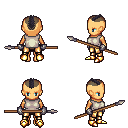
a pixel art fantasy rpg character, female body template, human, tanned skin, white sleeveless shirt, gold greaves, raven short mohawk hairstyle, metal gloves, gold boots, spear, four views (front, back, left, right), 2x2 character sprite sheet, small pixel art, hard edges, no anti-aliasing